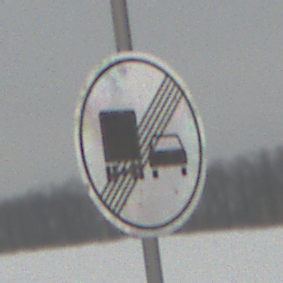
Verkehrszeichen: EndeUeberholverbotKraftfahrzeuge
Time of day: MorningAfternoon
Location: Outdoor (Nature)
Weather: Overcast
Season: Winter
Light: Natural